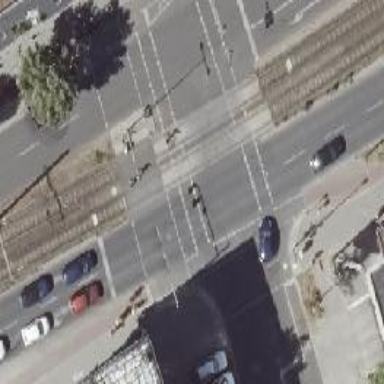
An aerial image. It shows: Footway located on traffic island.